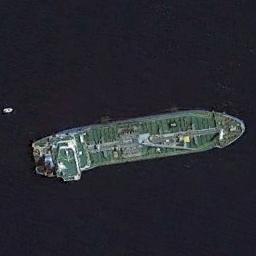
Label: ship